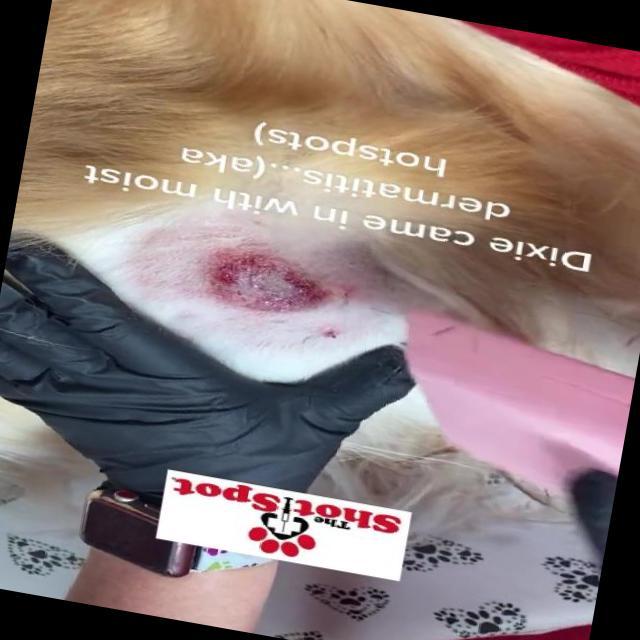
Canine dermatitis — inflammation of the skin presenting with erythema, pruritus, papules, and excoriation. May be allergic, contact, or atopic in origin.